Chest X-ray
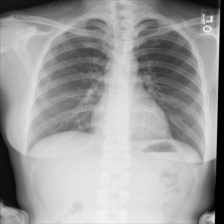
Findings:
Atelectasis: negative
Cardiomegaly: negative
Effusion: negative
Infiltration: negative
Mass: negative
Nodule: negative
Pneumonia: negative
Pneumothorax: negative
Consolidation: negative
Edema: negative
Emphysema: negative
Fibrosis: negative
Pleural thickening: negative
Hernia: negative